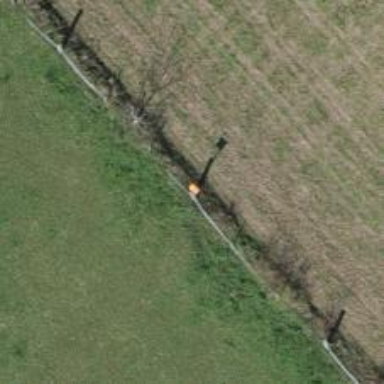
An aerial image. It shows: Pole supporting roof covering pipeline marker.